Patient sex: M
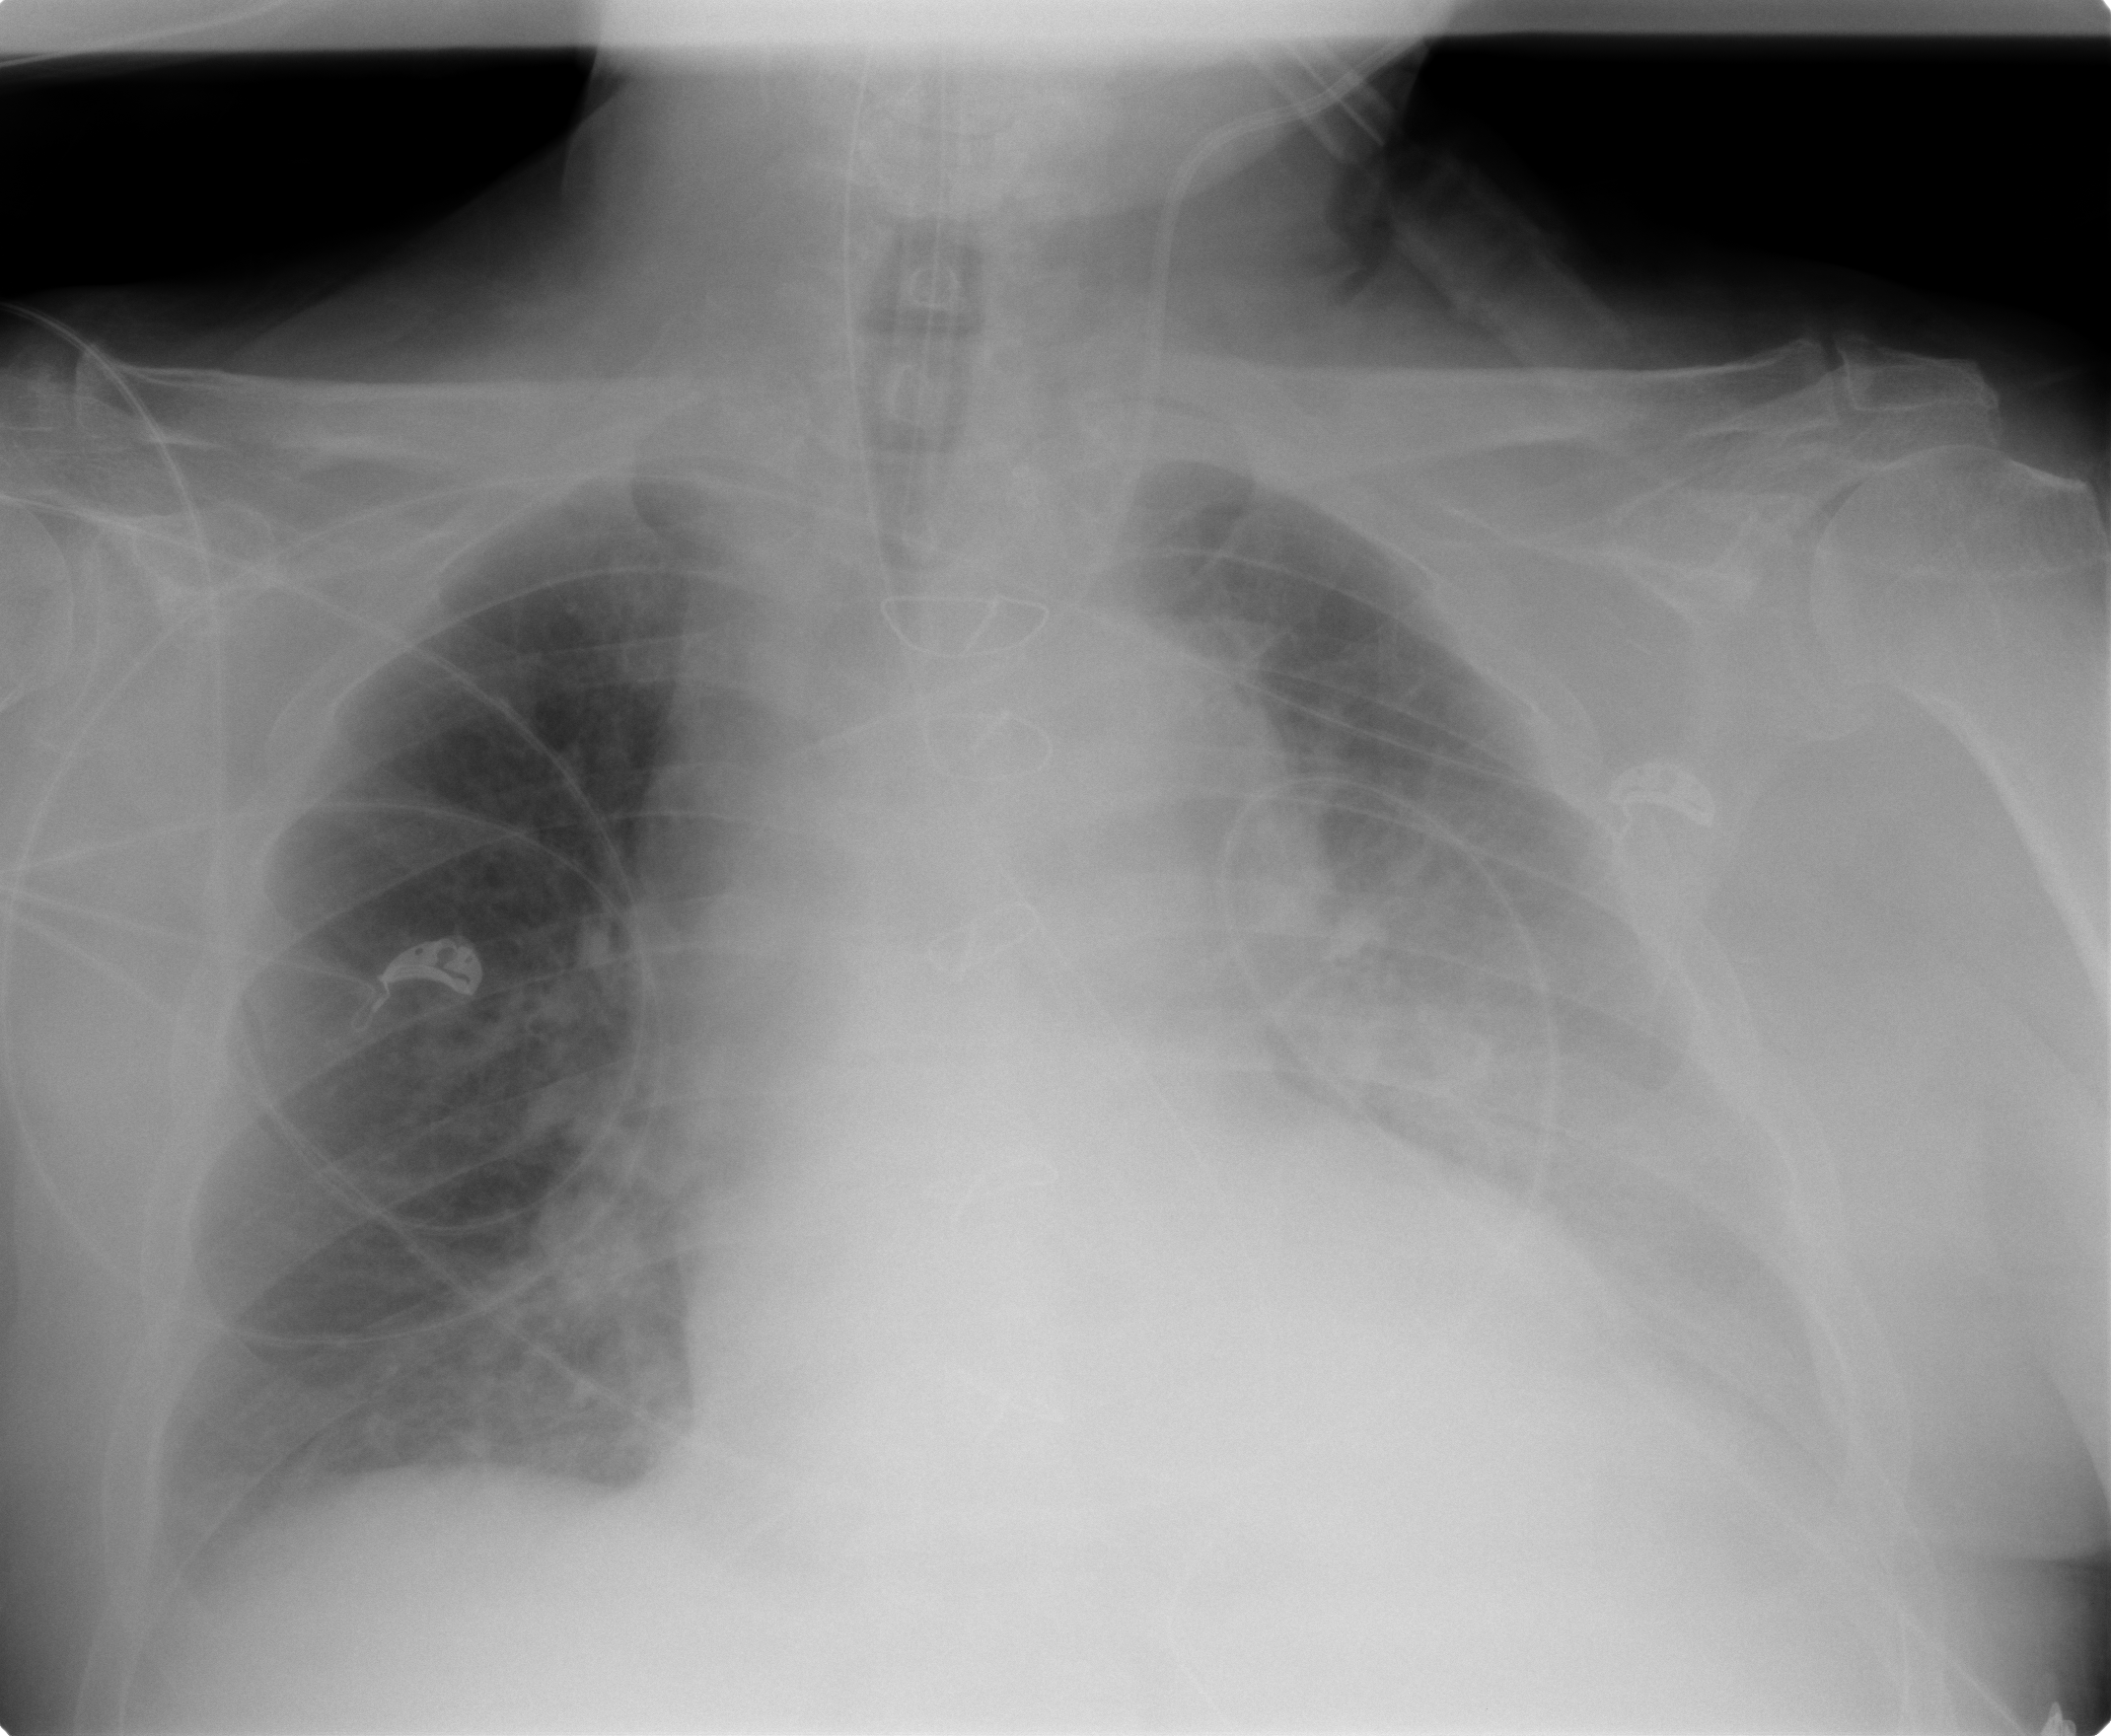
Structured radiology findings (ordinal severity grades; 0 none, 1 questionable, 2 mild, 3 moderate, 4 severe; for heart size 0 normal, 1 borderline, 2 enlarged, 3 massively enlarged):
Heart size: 2
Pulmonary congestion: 2
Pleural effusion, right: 2
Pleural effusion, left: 3
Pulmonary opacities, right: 2
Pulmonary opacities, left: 2
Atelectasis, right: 2
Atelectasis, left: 3